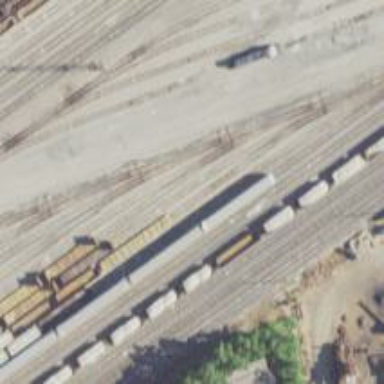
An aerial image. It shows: Railway yard used for servicing trains.